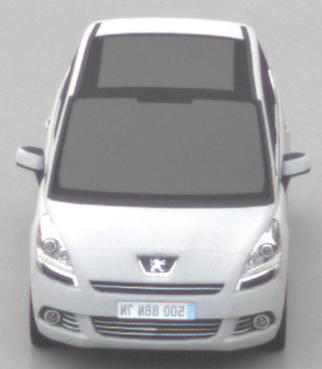
Make: Peugeot
Model: 5008 120 VTi
Detailed model: 5008 (I) Van
Model produced from: 2009/10
Model produced until: 2011/07
Doors: 5
Color: white
Road condition: wet road
Daytime: sunrise or sunset
Contrast: low contrast